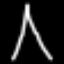
Label: The Eiffel Tower